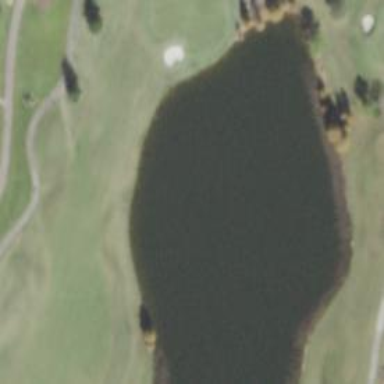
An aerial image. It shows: Grassy area designated as golf fairway.